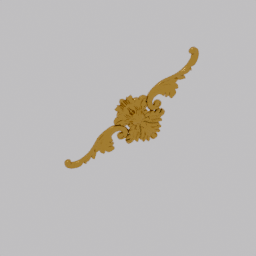
Label: decoration